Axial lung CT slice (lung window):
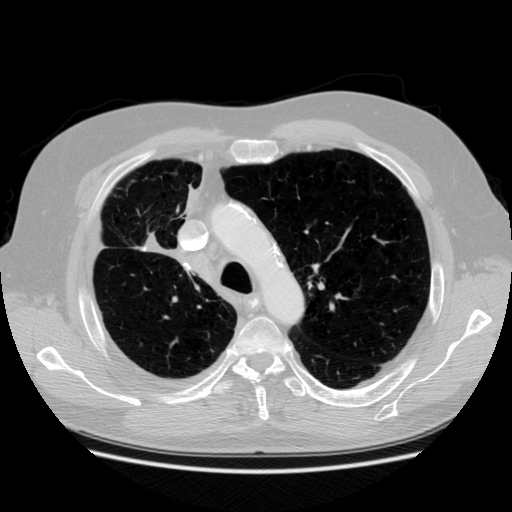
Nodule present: no